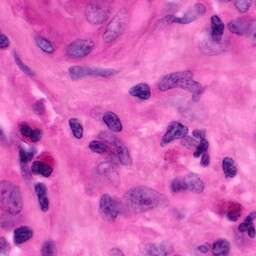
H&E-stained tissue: Pancreatic